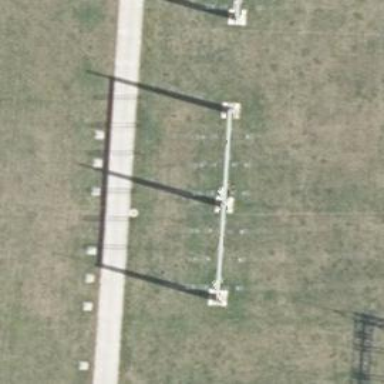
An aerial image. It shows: Three power lines with cables.